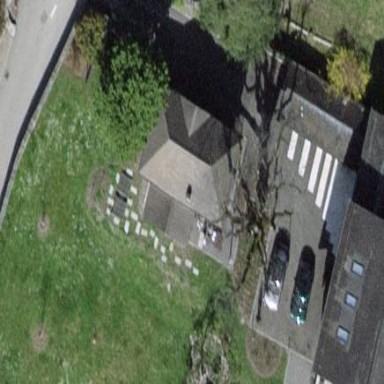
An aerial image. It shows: Shed building.